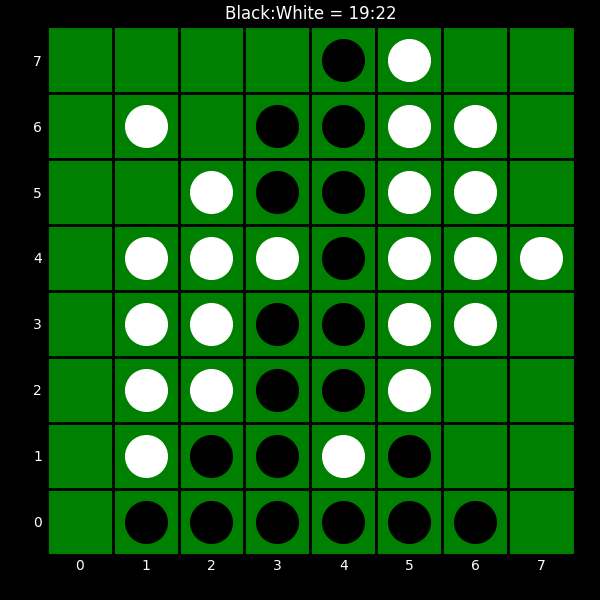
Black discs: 19
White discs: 22